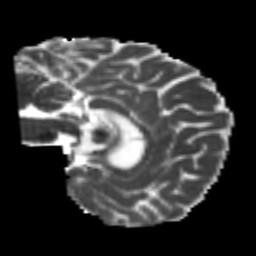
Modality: MD
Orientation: sagittal
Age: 21
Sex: female
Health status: healthy
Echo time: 0.074 s